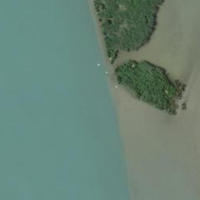
EUNIS habitat code: 15
Species observed at this site:
Tachybaptus ruficollis
Anas acuta
Corvus corone
Podiceps cristatus
Cyanistes caeruleus
Fulica atra
Anas crecca
Alcedo atthis
Anas platyrhynchos
Sturnus vulgaris
Troglodytes troglodytes
Dendrocopos major
Aythya ferina
Corvus frugilegus
Aythya fuligula
Fringilla coelebs
Passer domesticus
Turdus merula
Phalacrocorax carbo
Larus michahellis
Cygnus olor
Gallinula chloropus
Ardea alba
Mareca strepera
Parus major
Erithacus rubecula
Dryocopus martius
Pica pica
Garrulus glandarius
Picus viridis